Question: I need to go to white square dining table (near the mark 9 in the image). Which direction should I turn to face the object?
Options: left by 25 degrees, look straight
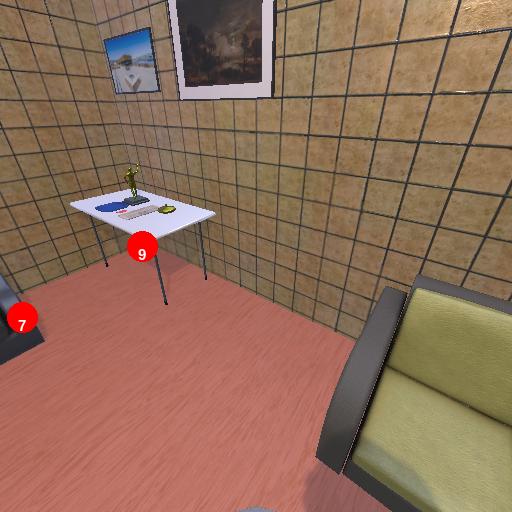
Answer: left by 25 degrees